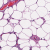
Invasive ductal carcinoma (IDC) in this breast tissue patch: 1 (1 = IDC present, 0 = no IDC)